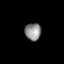
Tissue: lung
Cell type: Epithelial cells
Senescence score: 0.1963
Nuclear area (px): 276
Mean DAPI intensity: 140.572